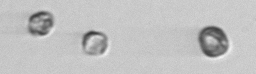
Label: Thalassiosira_sp_aff_mala